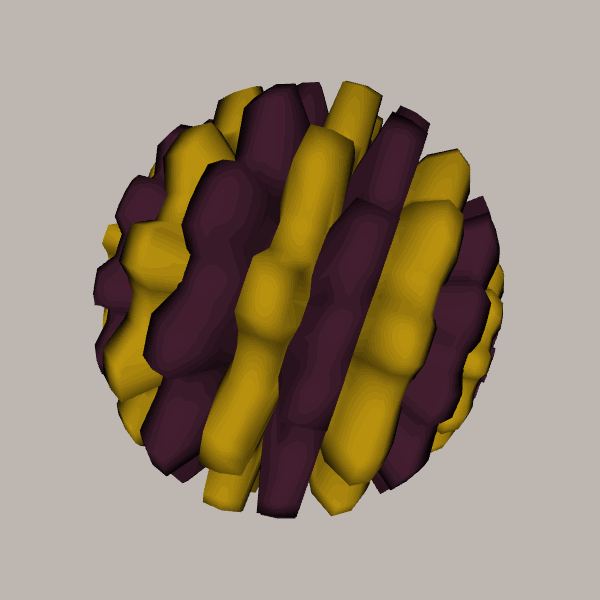
Background: light